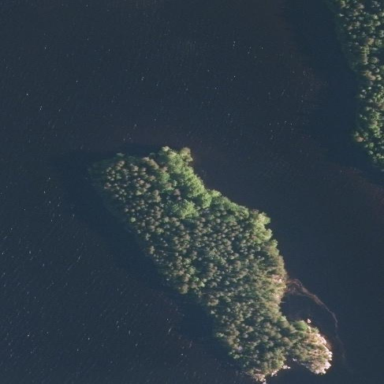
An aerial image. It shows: Islet.